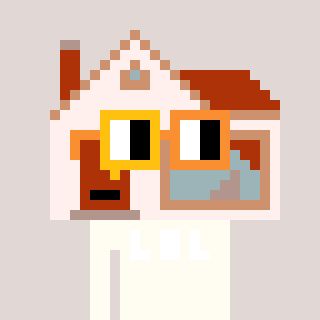
a pixel art character with square yellow and orange glasses, a house-shaped head and a grayscale-colored body on a warm background